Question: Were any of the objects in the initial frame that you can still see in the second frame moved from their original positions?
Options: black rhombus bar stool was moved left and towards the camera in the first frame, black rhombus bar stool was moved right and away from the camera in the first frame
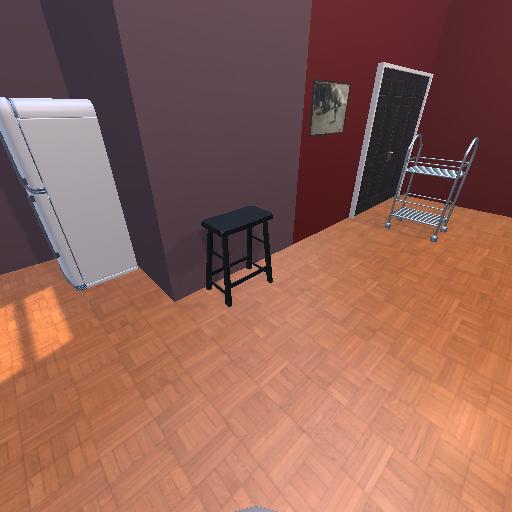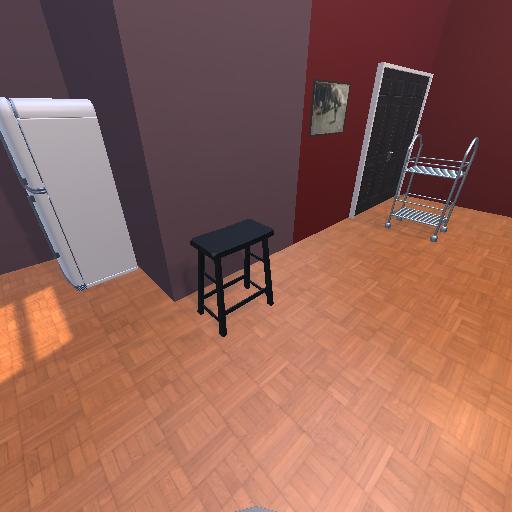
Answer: black rhombus bar stool was moved left and towards the camera in the first frame